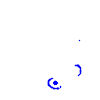
Particle: pion